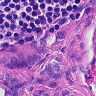
Metastatic tissue present: yes